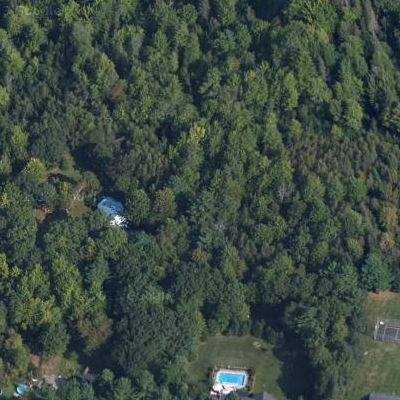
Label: eForest